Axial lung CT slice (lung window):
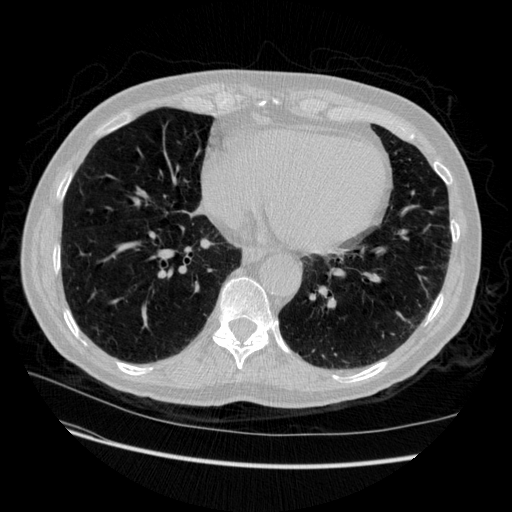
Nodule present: no